Question: I've been having some unexpected results with a MySQL query. I want to order naturally by the title of my posts (I'm running WordPress but I don't think this is related).
Here's an example of some occurring title to give an idea:
'''
1-1-1a
1-13-5j
7-1
9-1-2
12-13-2a
'''
I did quite some research and the closest to the result I wanted I got using
'''
ORDER BY (posts.post_title+0) ASC
'''
I'm still getting a weird result on one page of results. The full query is as follows.
'''
SELECT rlt13_posts.post_title
FROM rlt13_posts
INNER JOIN rlt13_term_relationships ON (rlt13_posts.ID = rlt13_term_relationships.object_id)
INNER JOIN rlt13_postmeta ON (rlt13_posts.ID = rlt13_postmeta.post_id)
JOIN rlt13_icl_translations t ON rlt13_posts.ID = t.element_id
AND t.element_type IN ('post_rlt_rule')
JOIN rlt13_icl_languages l ON t.language_code=l.code
AND l.active=1
WHERE 1=1
AND (rlt13_term_relationships.term_taxonomy_id IN (92,417,418,419,420,421,422,423,424,425,426,427,428,429,430,431,432,433,434,435,436,437,438,439,440,441,442,443,444,445,446,447,448,449,450,451,452,453,454,455,456,457,458,501))
AND rlt13_posts.post_type = 'rlt_rule'
AND (rlt13_posts.post_status = 'publish')
AND ((rlt13_postmeta.meta_key = 'new_rule'
AND CAST(rlt13_postmeta.meta_value AS CHAR) = ''))
AND t.language_code='en'
GROUP BY rlt13_posts.ID
ORDER BY (rlt13_posts.post_title+0) ASC
'''
And this query gives the following result after executing (the results out of range are neatly arranged).

The last two results are kind of baffling to me. The query gives expected results on any other page. I did notice that when I removed the following statement from the query, the 2 unexpected results at the bottom of the previous query would show in the natural order properly.
Any help on getting this thing sorted (literally) is appreciated!
'''
AND (rlt13_term_relationships.term_taxonomy_id IN (92, ****))
'''
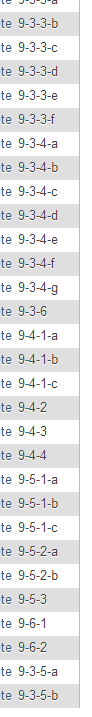
Answer: It won't be easy in MySQL since there are difficulties when dealing with delimiter-separated string. As an option, you can use <URL>
'''
SELECT
*
FROM
t
ORDER BY
-- left:
CAST(SUBSTRING_INDEX(name, '-', 1) AS UNSIGNED),
-- middle:
CAST(SUBSTRING_INDEX(SUBSTRING_INDEX(name, '-', 2), '-', -1) AS UNSIGNED)
-- right:
CAST(SUBSTRING_INDEX(name, '-', -1) AS UNSIGNED)
'''
-also you should not forget about converting type to integer (<URL>. With sample data that would be: